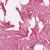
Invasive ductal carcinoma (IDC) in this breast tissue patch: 0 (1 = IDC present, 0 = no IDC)